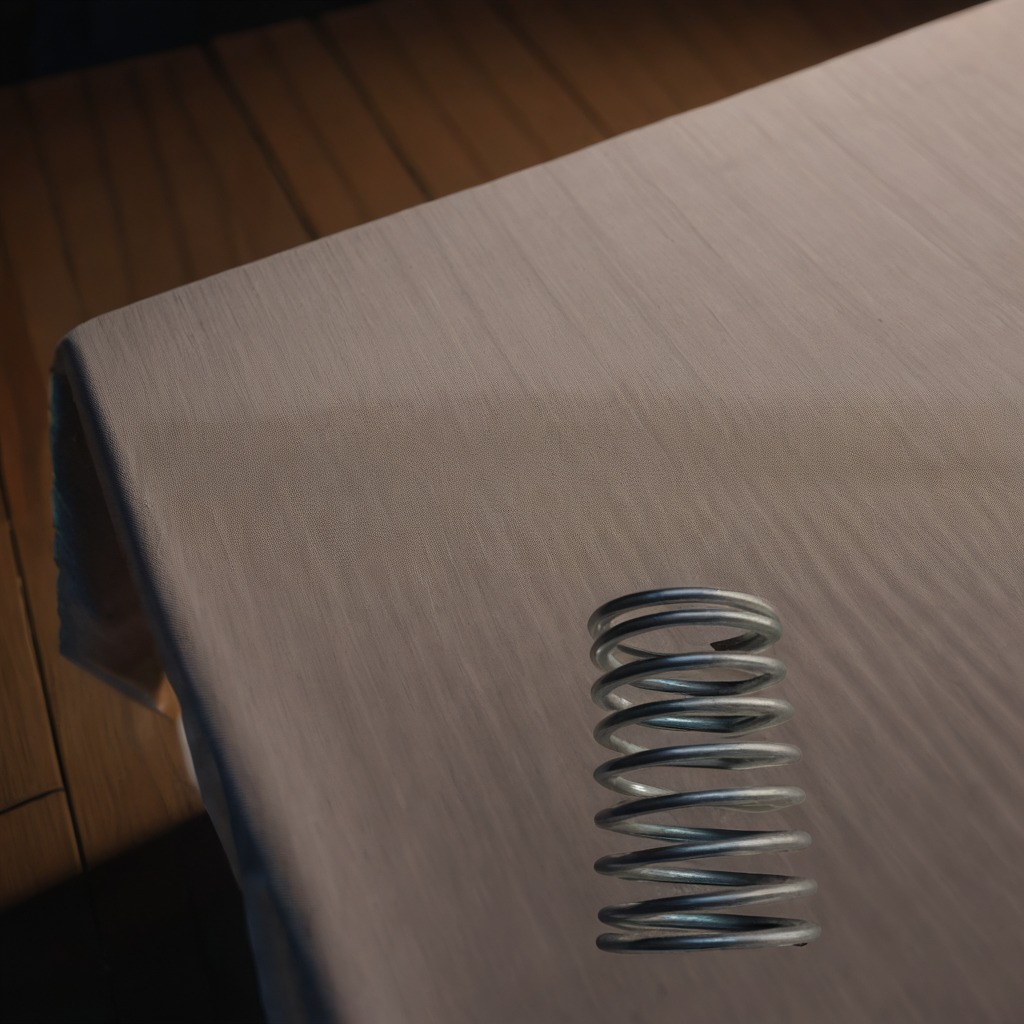
A coiled metal spring lies on a wooden table inside a workshop at night.